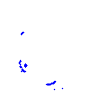
Particle: proton